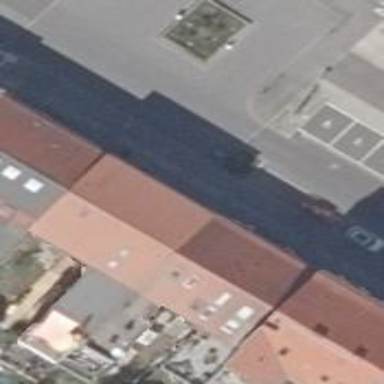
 housing apartments. It has gabled roof made of red roof tiles."